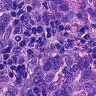
Metastatic tissue present: yes